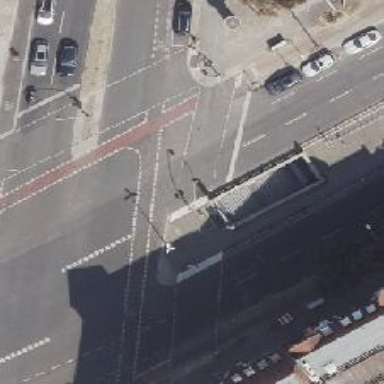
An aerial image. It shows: Subway entrance.